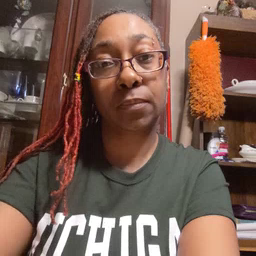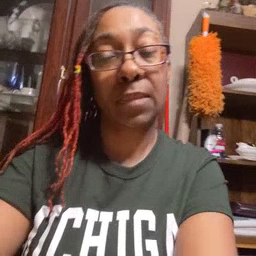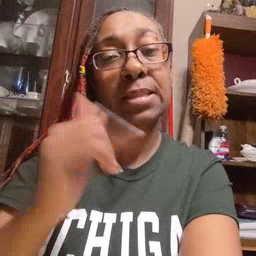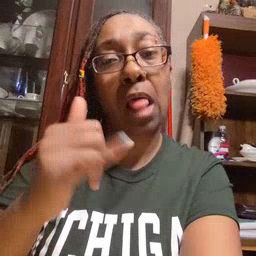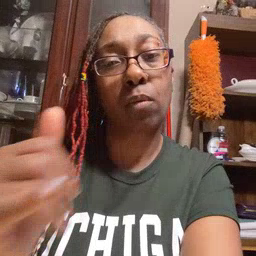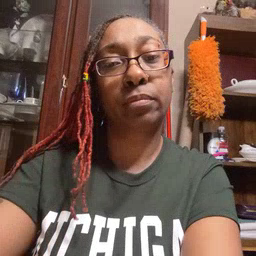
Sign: yellow